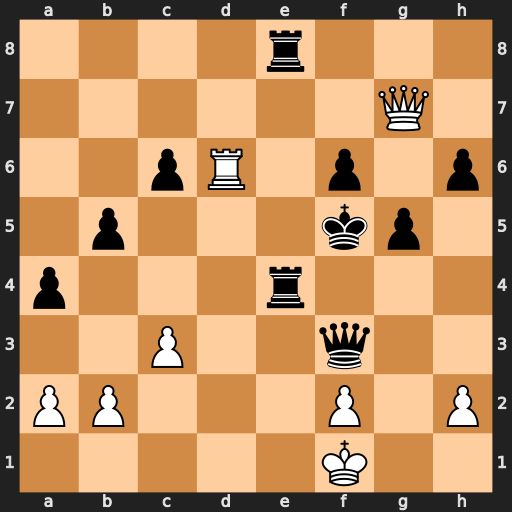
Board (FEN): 4r3/6Q1/2pR1p1p/1p3kp1/p3r3/2P2q2/PP3P1P/5K2
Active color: w
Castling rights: -
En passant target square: -
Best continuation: Rxf6+ Kg4 Rxf3